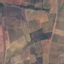
Label: PermanentCrop